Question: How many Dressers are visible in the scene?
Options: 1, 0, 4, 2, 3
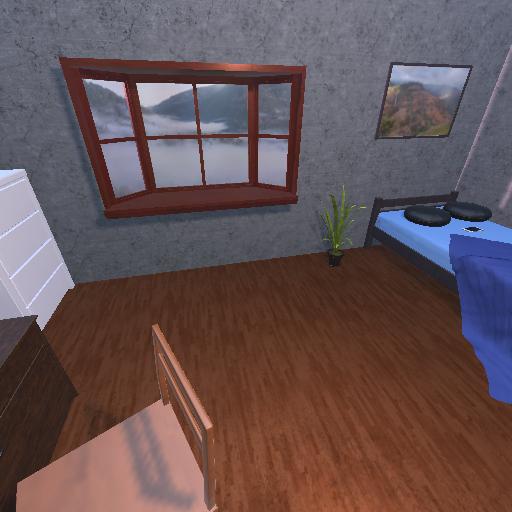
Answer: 1